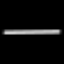
Label: line